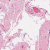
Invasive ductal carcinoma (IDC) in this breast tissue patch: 0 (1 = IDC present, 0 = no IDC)